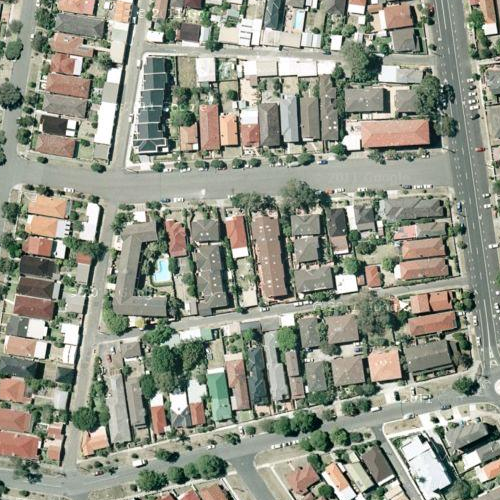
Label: sydney